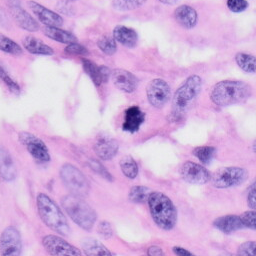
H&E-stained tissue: Skin